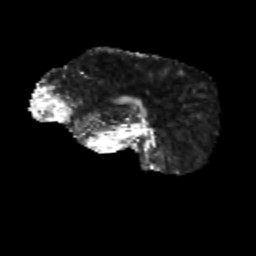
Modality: FA
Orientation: sagittal
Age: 13
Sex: male
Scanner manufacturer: siemens
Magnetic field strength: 3 T
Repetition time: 3.8 s
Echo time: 0.07 s